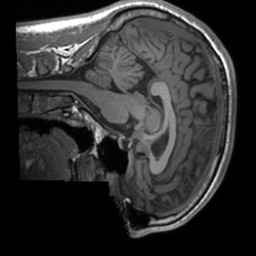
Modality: T1w
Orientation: sagittal
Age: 21
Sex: male
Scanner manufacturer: siemens
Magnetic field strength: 3 T
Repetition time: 1.9 s
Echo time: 0.00226 s